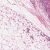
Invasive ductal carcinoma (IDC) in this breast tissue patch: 0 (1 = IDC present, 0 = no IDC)